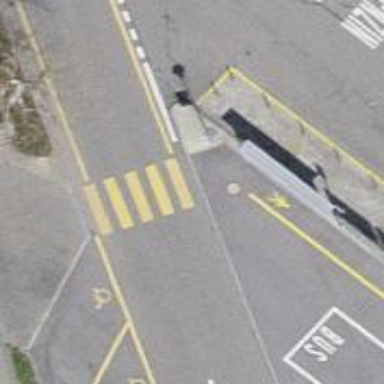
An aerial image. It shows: Zebra crossing on the road.